Interaction volume radius: 5 \u00c5
Interaction volume height: 15 \u00c5
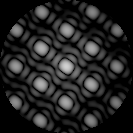
Disorder parameter: 0.02603